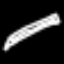
Label: pencil